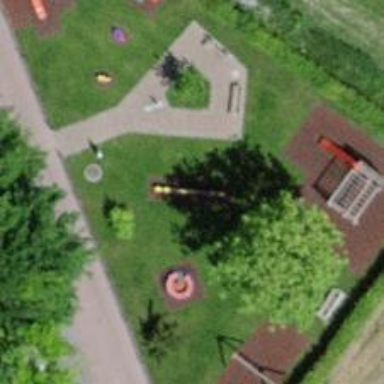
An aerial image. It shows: Seesaw in the playground.